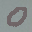
Label: 0